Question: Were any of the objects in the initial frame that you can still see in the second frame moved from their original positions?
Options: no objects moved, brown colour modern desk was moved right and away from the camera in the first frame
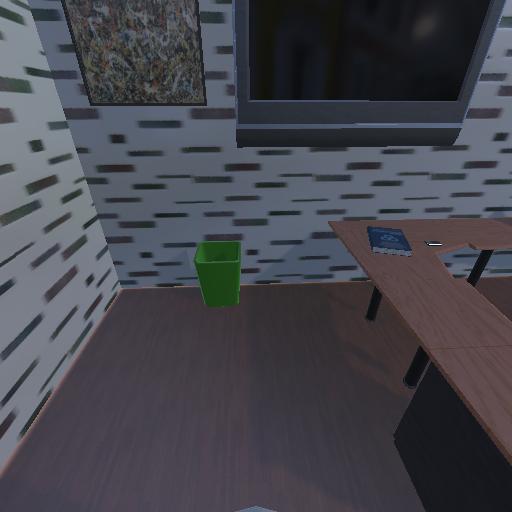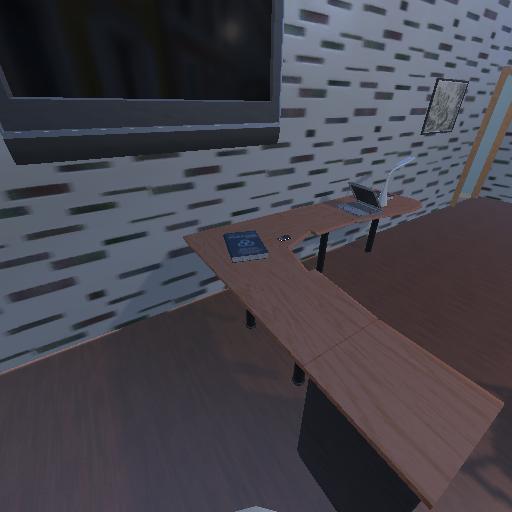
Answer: no objects moved